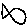
Label: fish